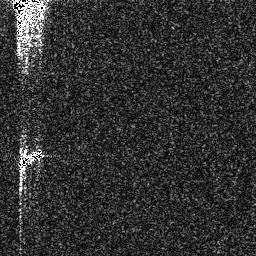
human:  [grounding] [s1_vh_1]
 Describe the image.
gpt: In the satellite image, there is  <ref>1 medium ship </ref> <box>[[3, 0, 18, 6, 0]]</box> located at top left,  <ref>1 medium ship </ref> <box>[[5, 56, 16, 66, 0]]</box> located at left.